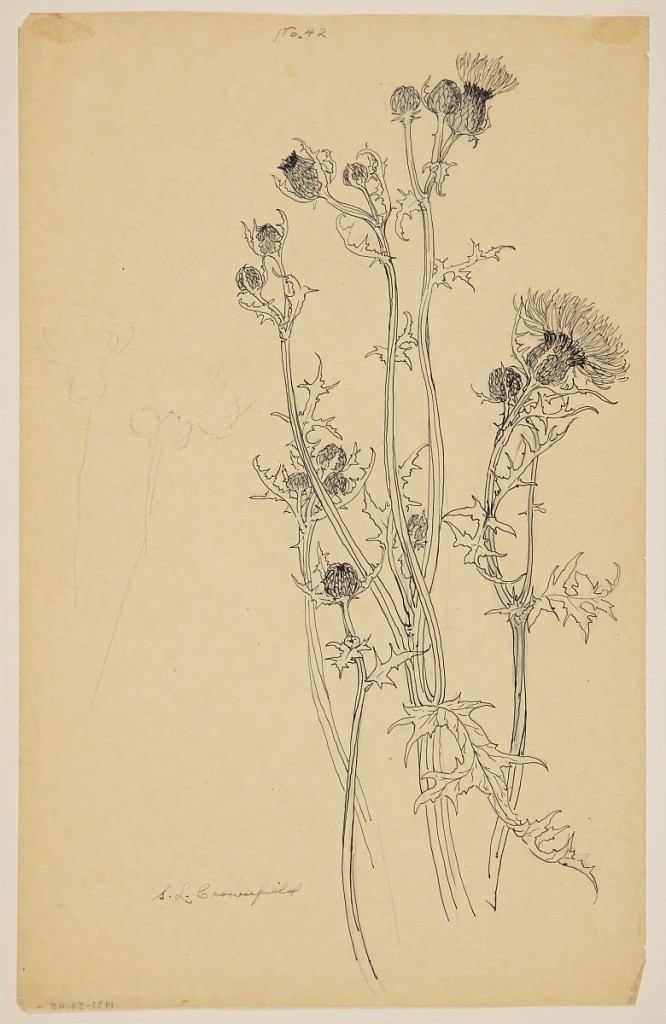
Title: Study of Thistle Plants
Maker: Sophia L. Crownfield, American, 1862–1929
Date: early 20th century
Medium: Graphite, pen and ink on yellow tracing paper
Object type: Drawing
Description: Study of thistle plants in various stages of blooming.